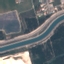
Label: River